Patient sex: F
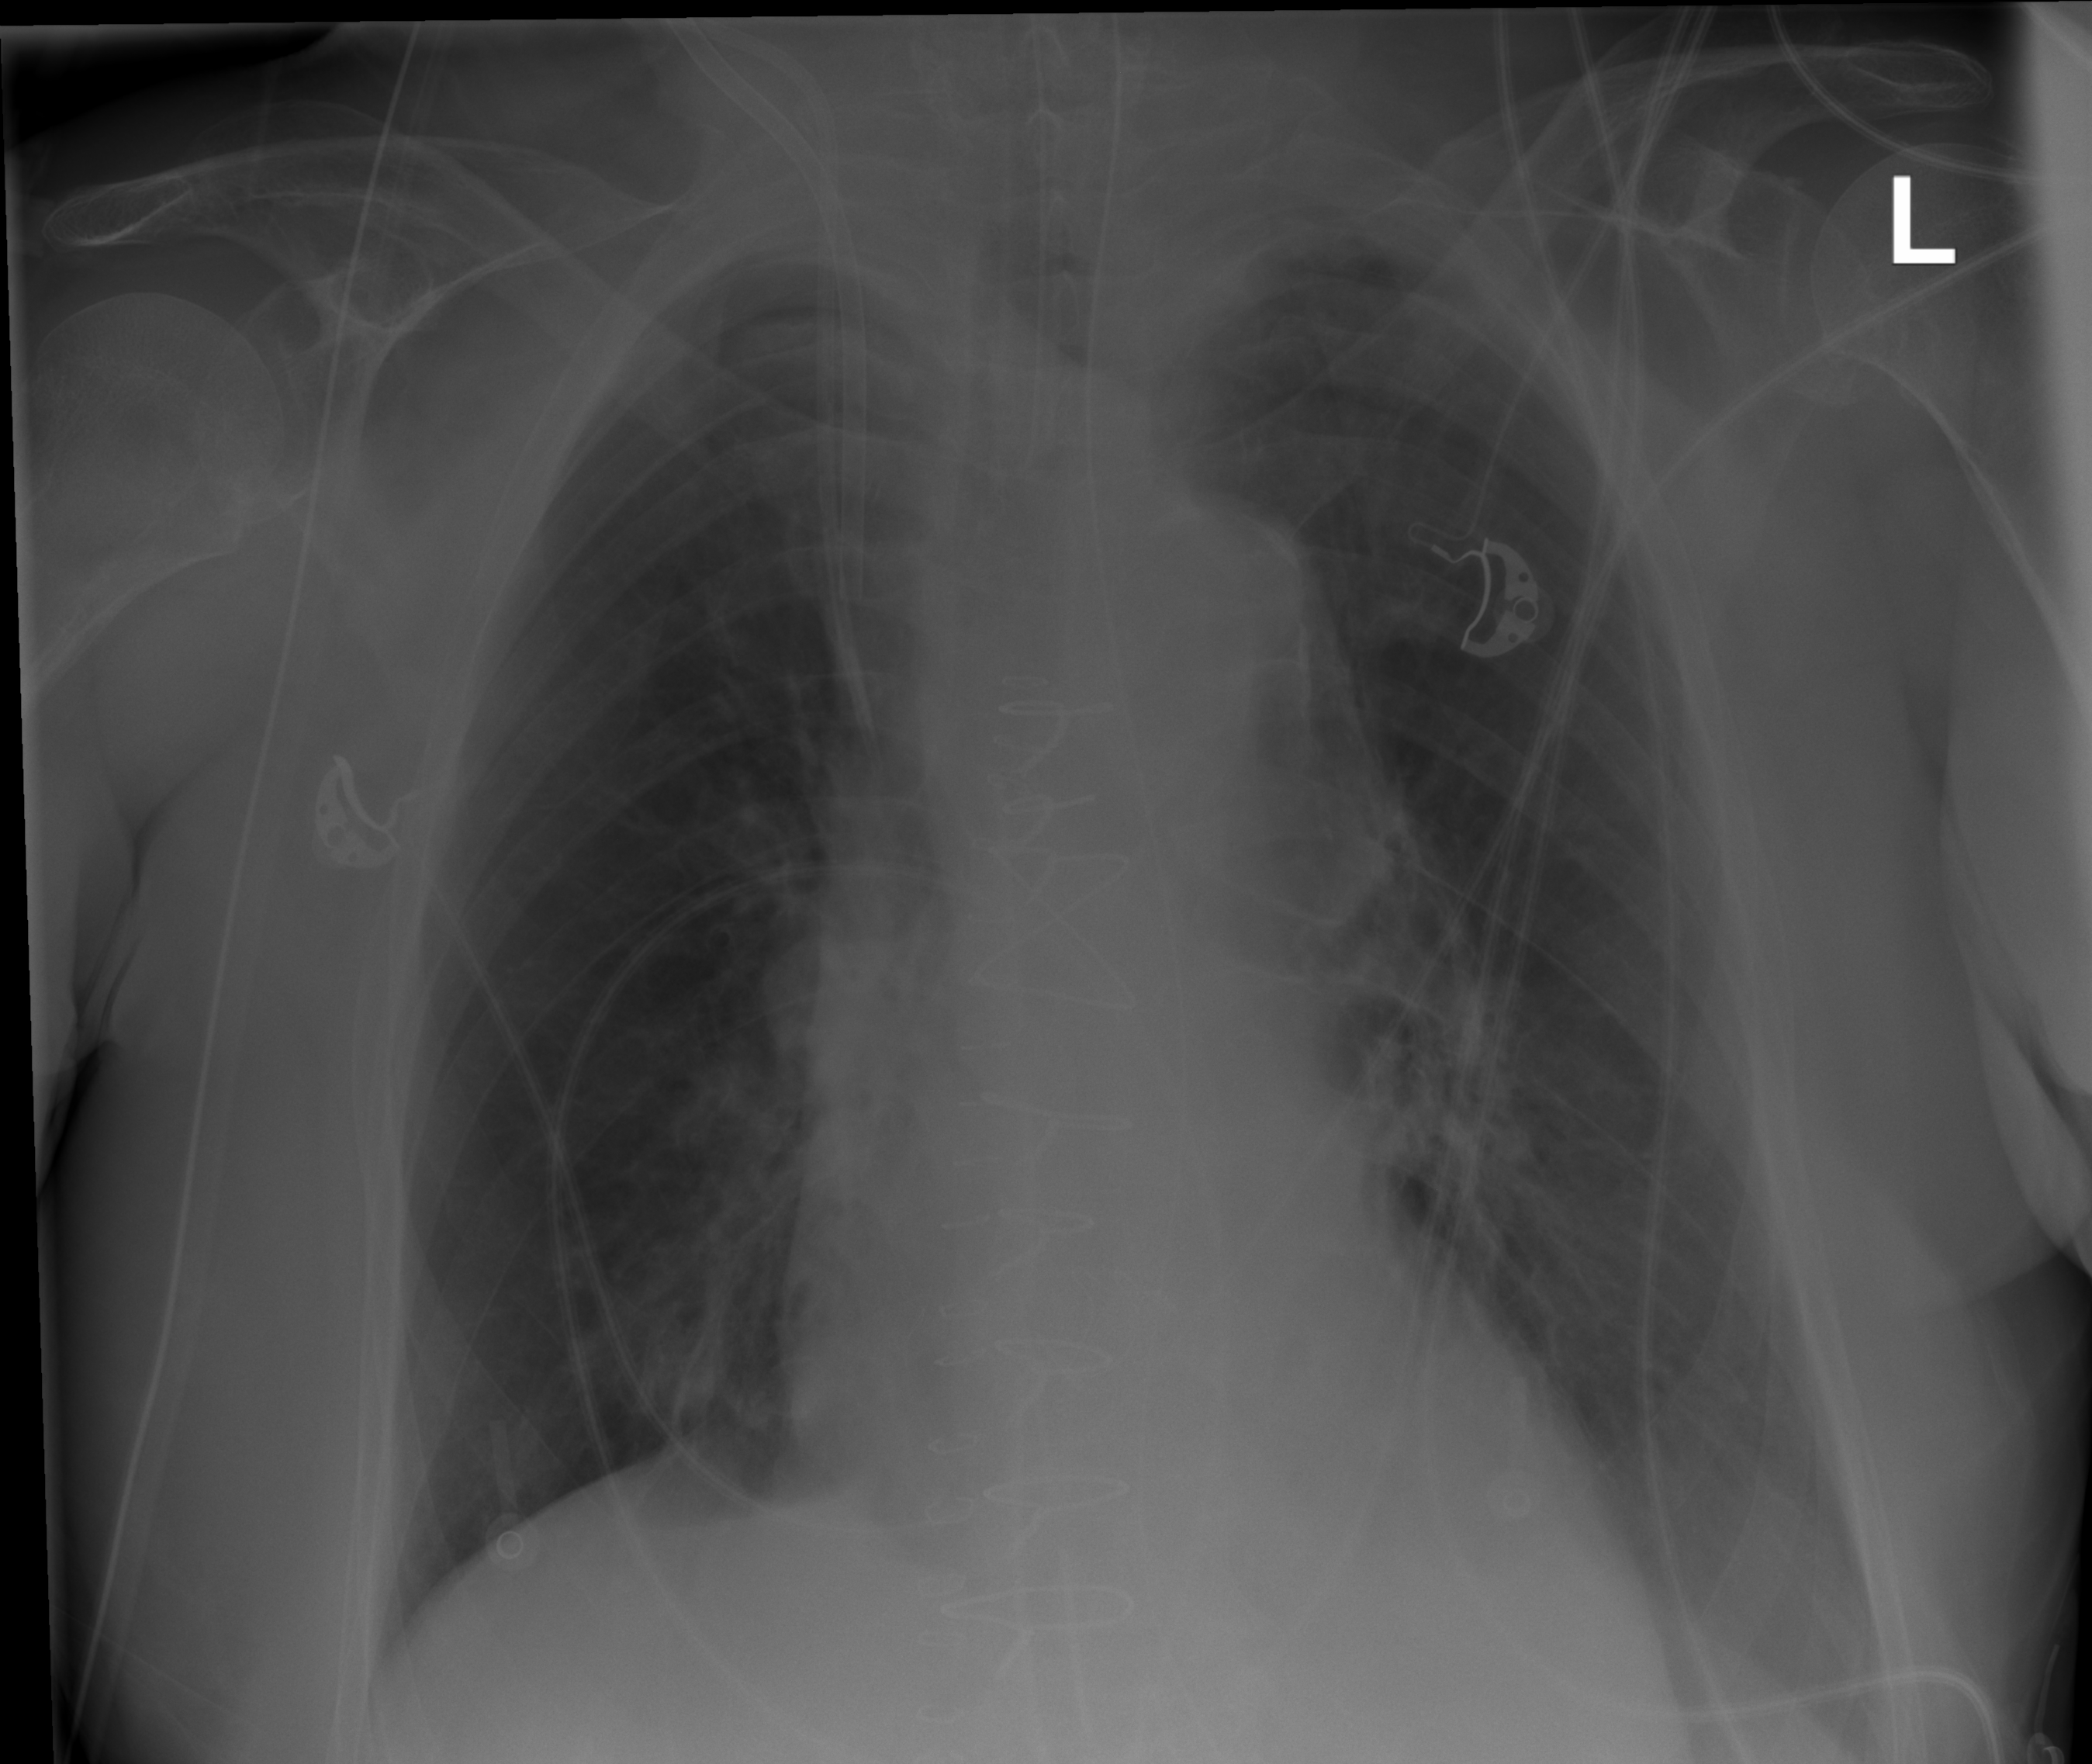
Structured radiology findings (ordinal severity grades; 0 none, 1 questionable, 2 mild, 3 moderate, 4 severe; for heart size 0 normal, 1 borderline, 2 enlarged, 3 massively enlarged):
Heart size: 2
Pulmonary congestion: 0
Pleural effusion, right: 1
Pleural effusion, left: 1
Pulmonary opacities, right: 0
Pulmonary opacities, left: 0
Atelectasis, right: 2
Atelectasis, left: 2